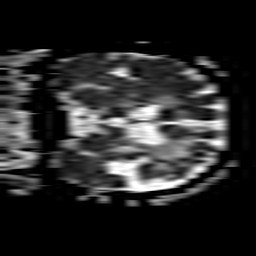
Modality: ADC
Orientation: coronal
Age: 74
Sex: male
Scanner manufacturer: philips
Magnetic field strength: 1.5 T
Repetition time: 3.403 s
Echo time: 0.06922 s